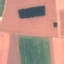
Land use / land cover class: AnnualCrop